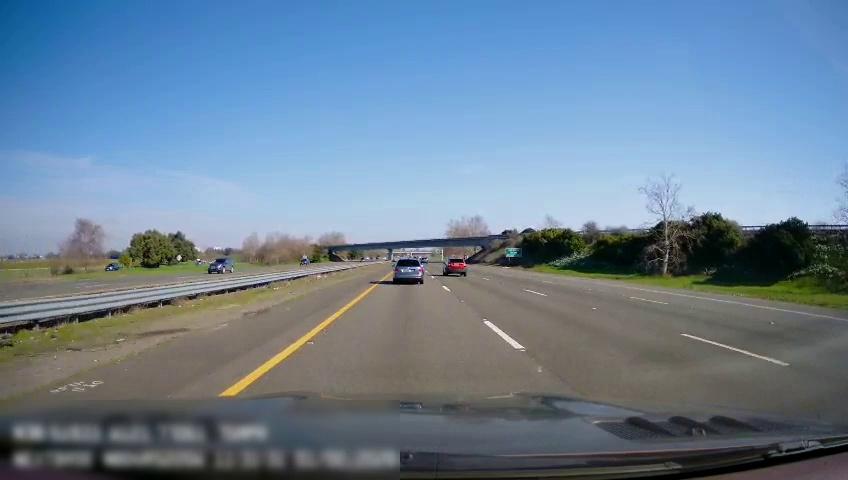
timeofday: Day
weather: Sunny
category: Drivable Space
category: Drivable Space
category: Vehicles | SUV
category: Vehicles | SUV
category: Vehicles | SUV
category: Vehicles | Car
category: Vehicles | SUV
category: Lanes | Current Lane
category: Lanes | Current Lane
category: Lanes | Alternate Lane
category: Lanes | Alternate Lane
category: Lanes | Alternate Lane
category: Traffic | Signs